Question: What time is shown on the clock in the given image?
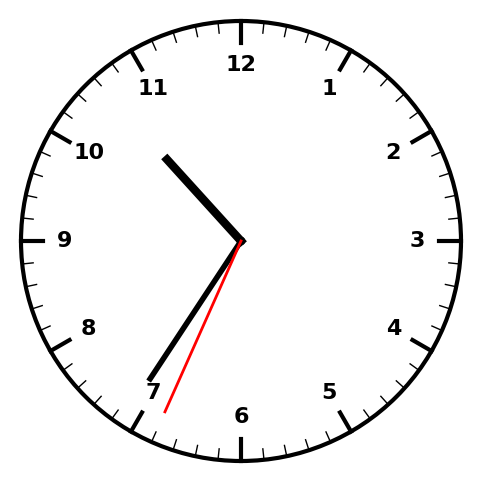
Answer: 10:35:34